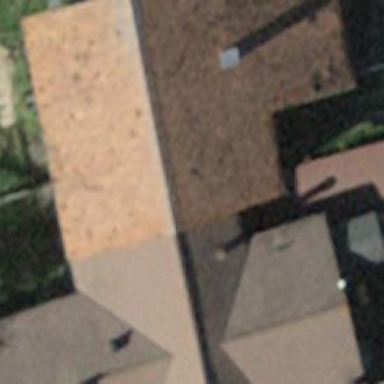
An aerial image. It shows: Building with tile roof.